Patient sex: M
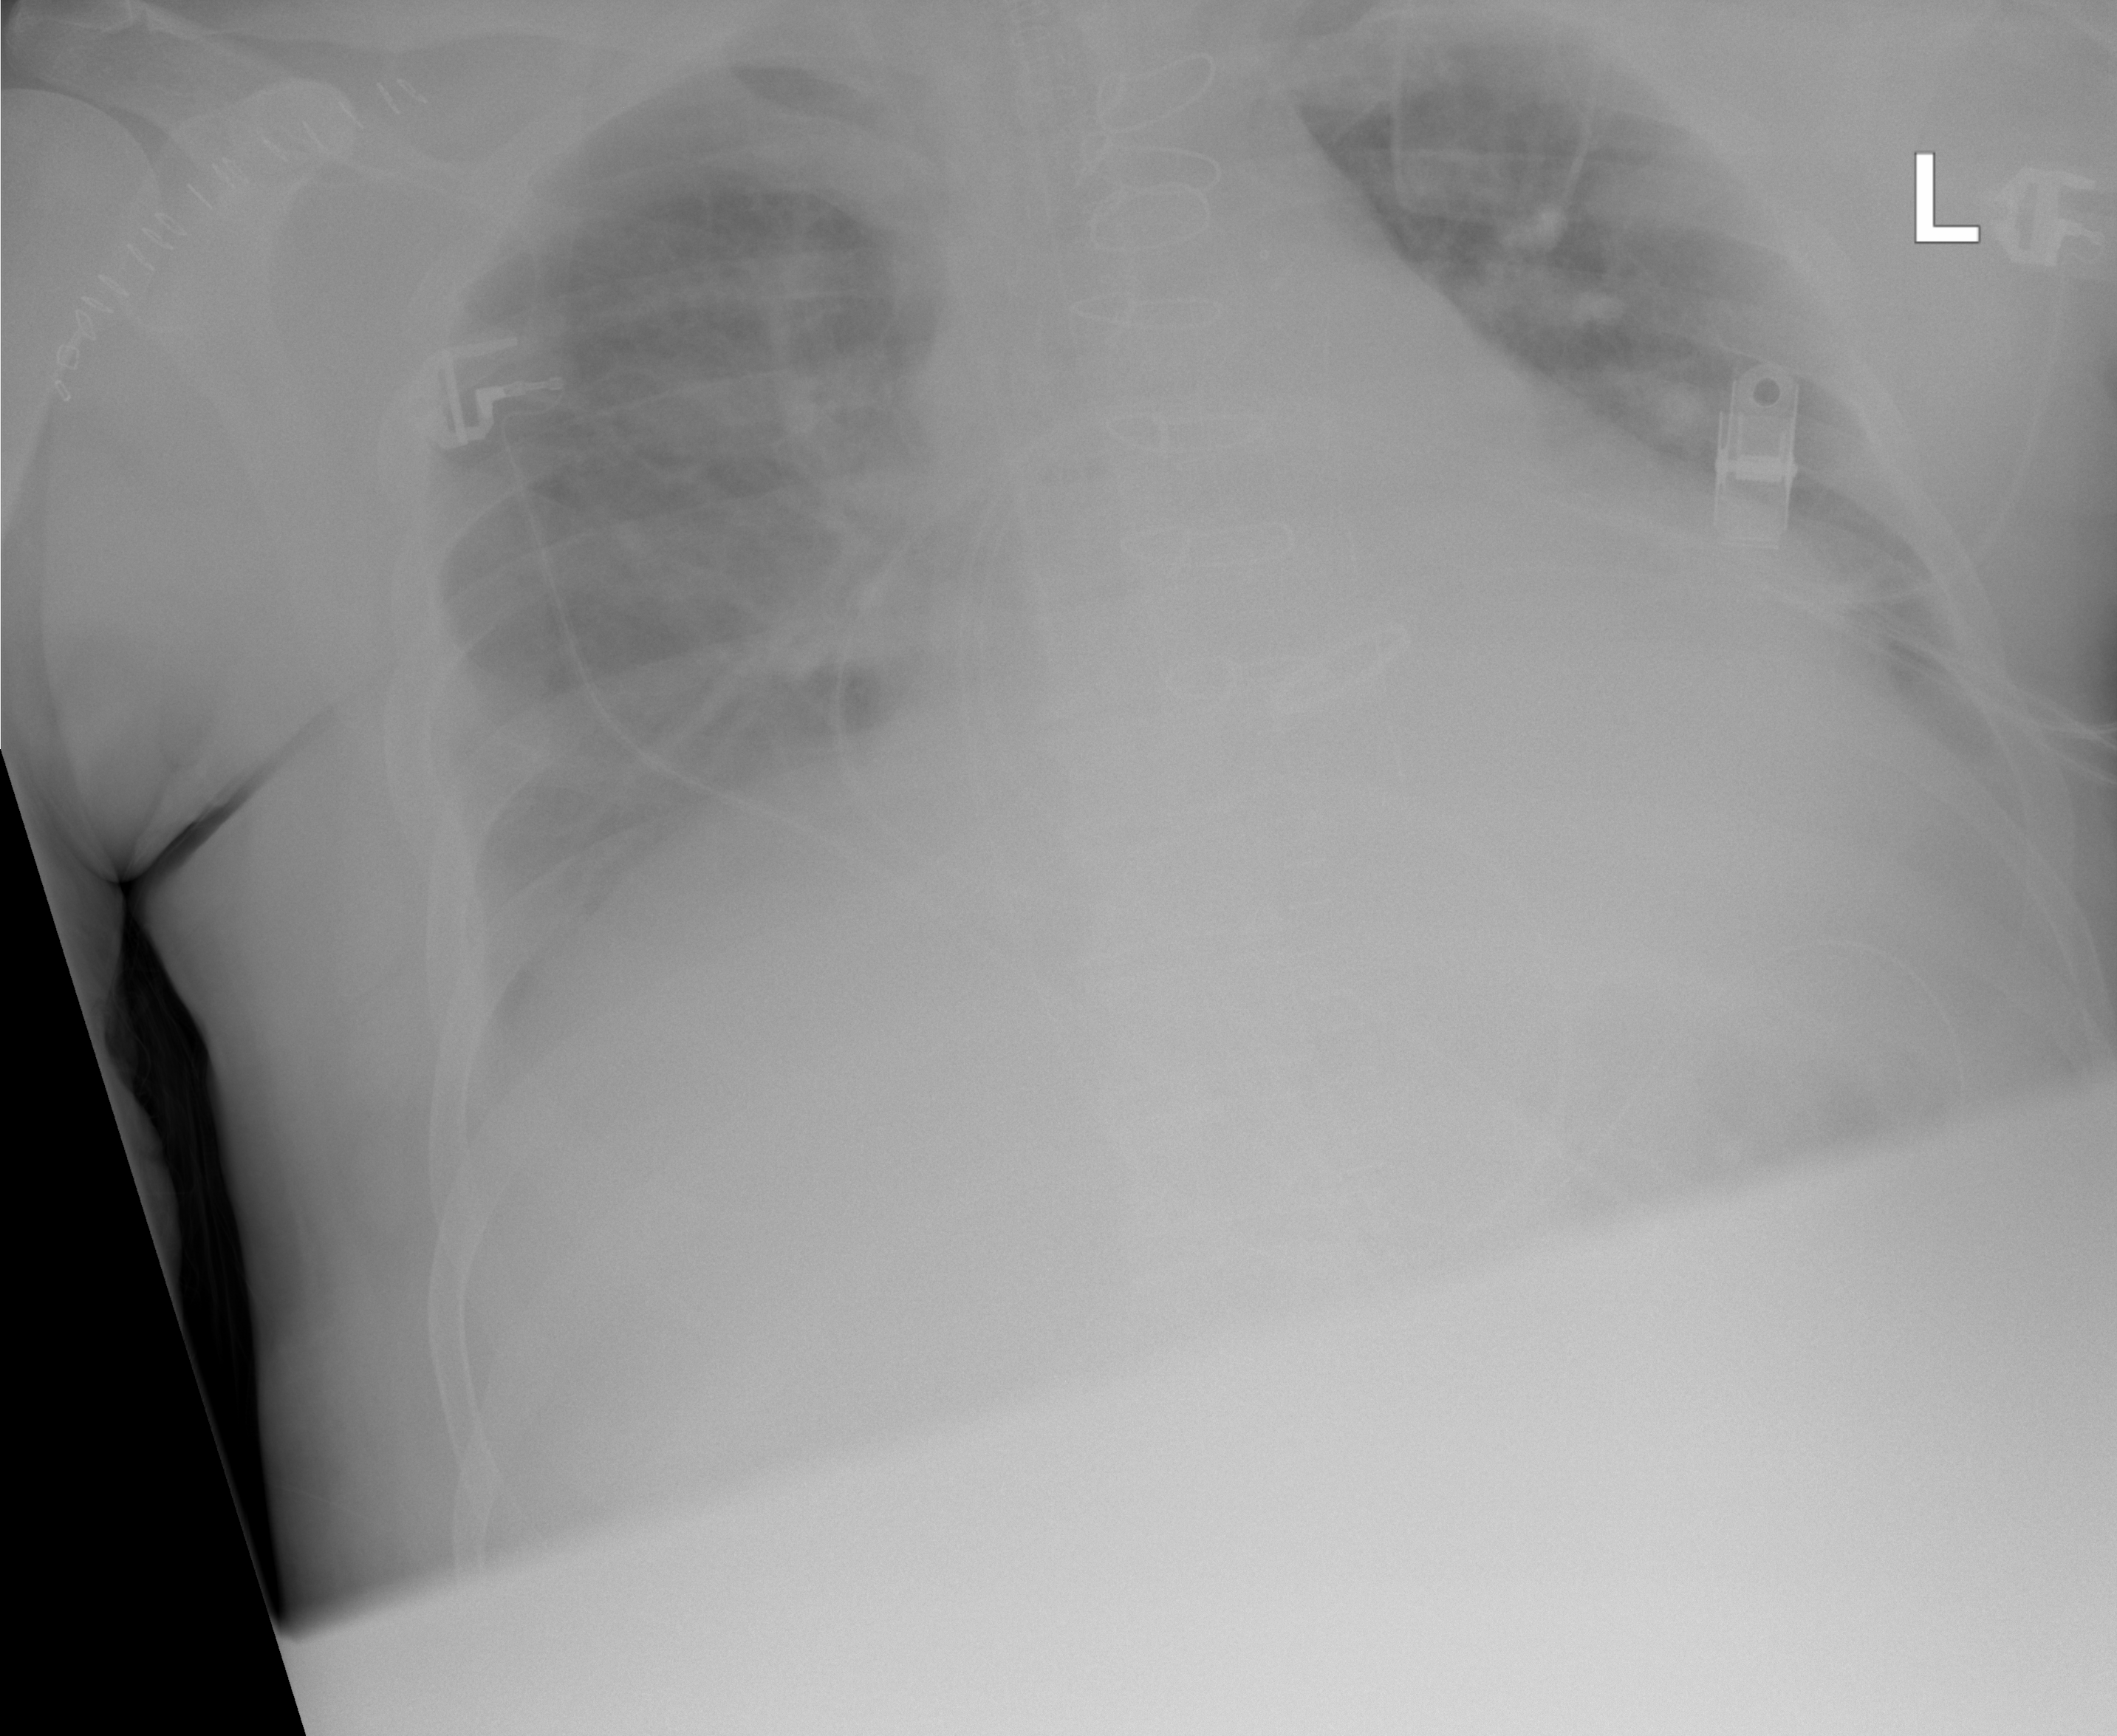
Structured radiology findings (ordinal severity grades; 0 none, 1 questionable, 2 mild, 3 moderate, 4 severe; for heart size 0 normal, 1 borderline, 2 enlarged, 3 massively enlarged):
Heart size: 2
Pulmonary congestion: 0
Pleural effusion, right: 0
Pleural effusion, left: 0
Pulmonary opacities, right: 3
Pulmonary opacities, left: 2
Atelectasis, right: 2
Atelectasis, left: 2